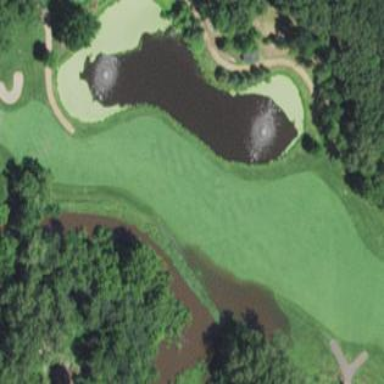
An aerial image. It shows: Area with grass used as rough in golf course.